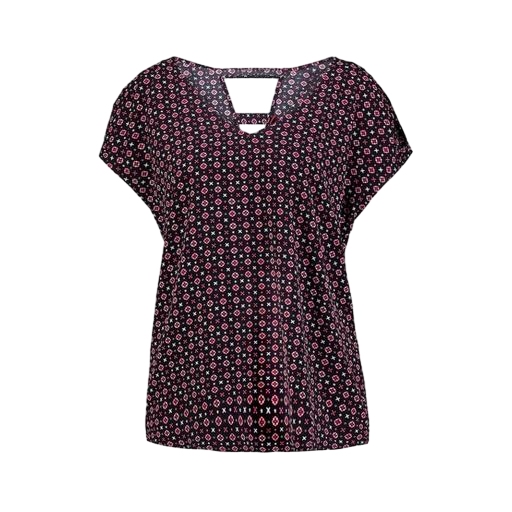
black plus size printed t-shirt only macy, black printed short-sleeve top only macy, black geo-print t-shirt only macy, white background